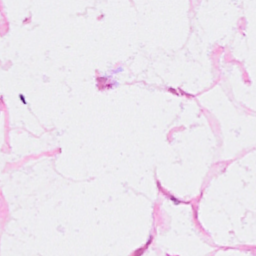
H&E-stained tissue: Breast